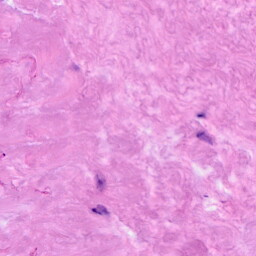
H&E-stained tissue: Breast